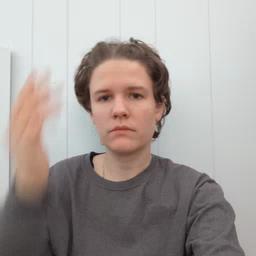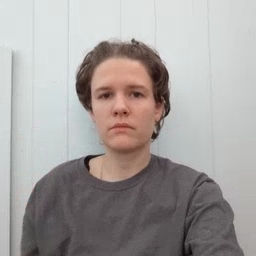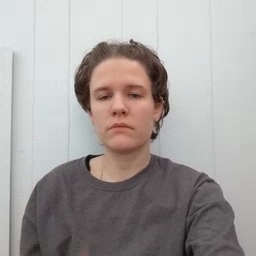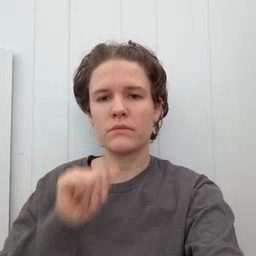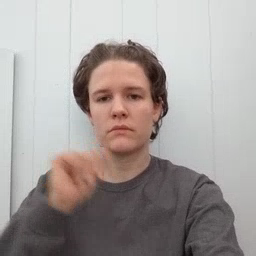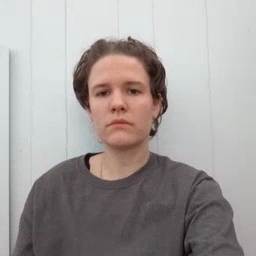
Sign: aunt